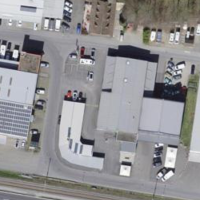
EUNIS habitat code: 54
Species observed at this site:
Acer campestre